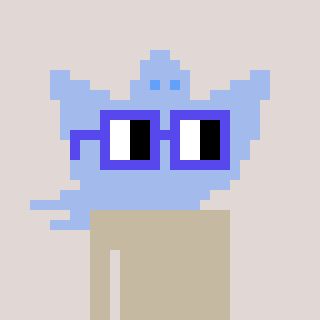
a pixel art character with square blue glasses, a ghost-B-shaped head and a cold-colored body on a warm background